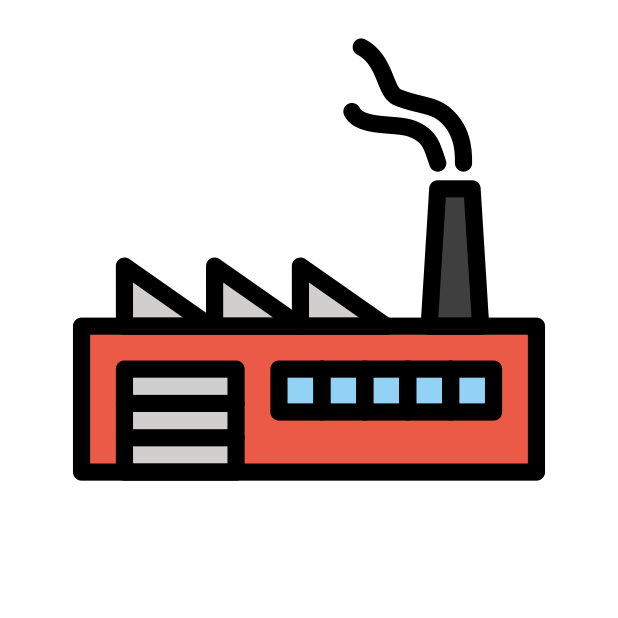
factory